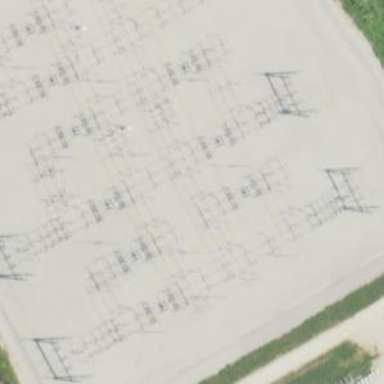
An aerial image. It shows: Switch for power supply.